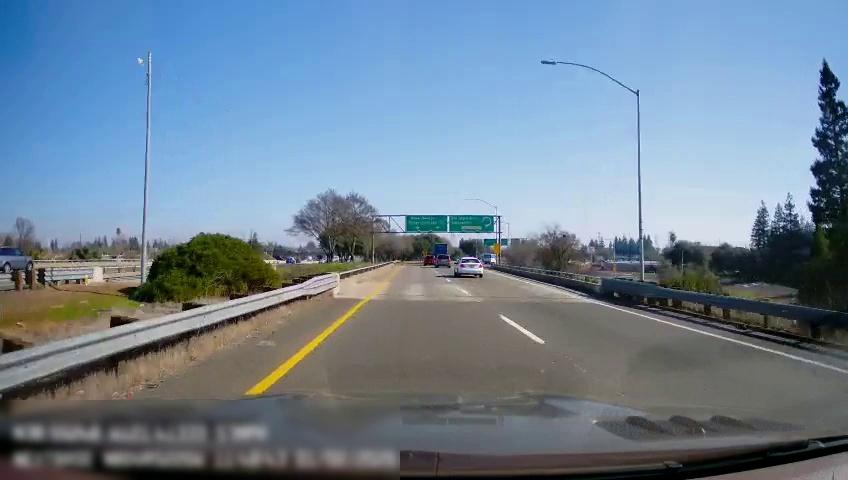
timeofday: Day
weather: Sunny
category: Drivable Space
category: Drivable Space
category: Vehicles | Car
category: Vehicles | SUV
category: Vehicles | SUV
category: Vehicles | SUV
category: Vehicles | SUV
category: Vehicles | Truck
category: Vehicles | Truck
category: Lanes | Alternate Lane
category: Lanes | Current Lane
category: Lanes | Alternate Lane
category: Traffic | Signs
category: Traffic | Signs
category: Traffic | Signs
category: Traffic | Signs
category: Traffic | Signs